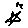
Label: star